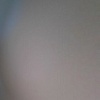
Label: space